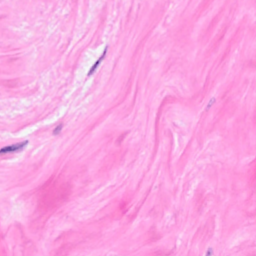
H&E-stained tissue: Breast